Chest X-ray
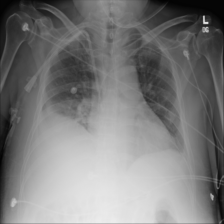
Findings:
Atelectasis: negative
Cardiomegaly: negative
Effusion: negative
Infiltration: positive
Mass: negative
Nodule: negative
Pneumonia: negative
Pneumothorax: negative
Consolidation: negative
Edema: negative
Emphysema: negative
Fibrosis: negative
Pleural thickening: negative
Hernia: negative